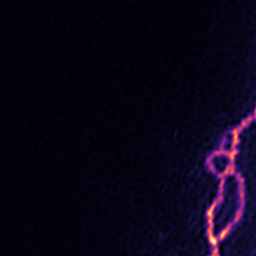
Label: Super-resolution ER image